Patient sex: F
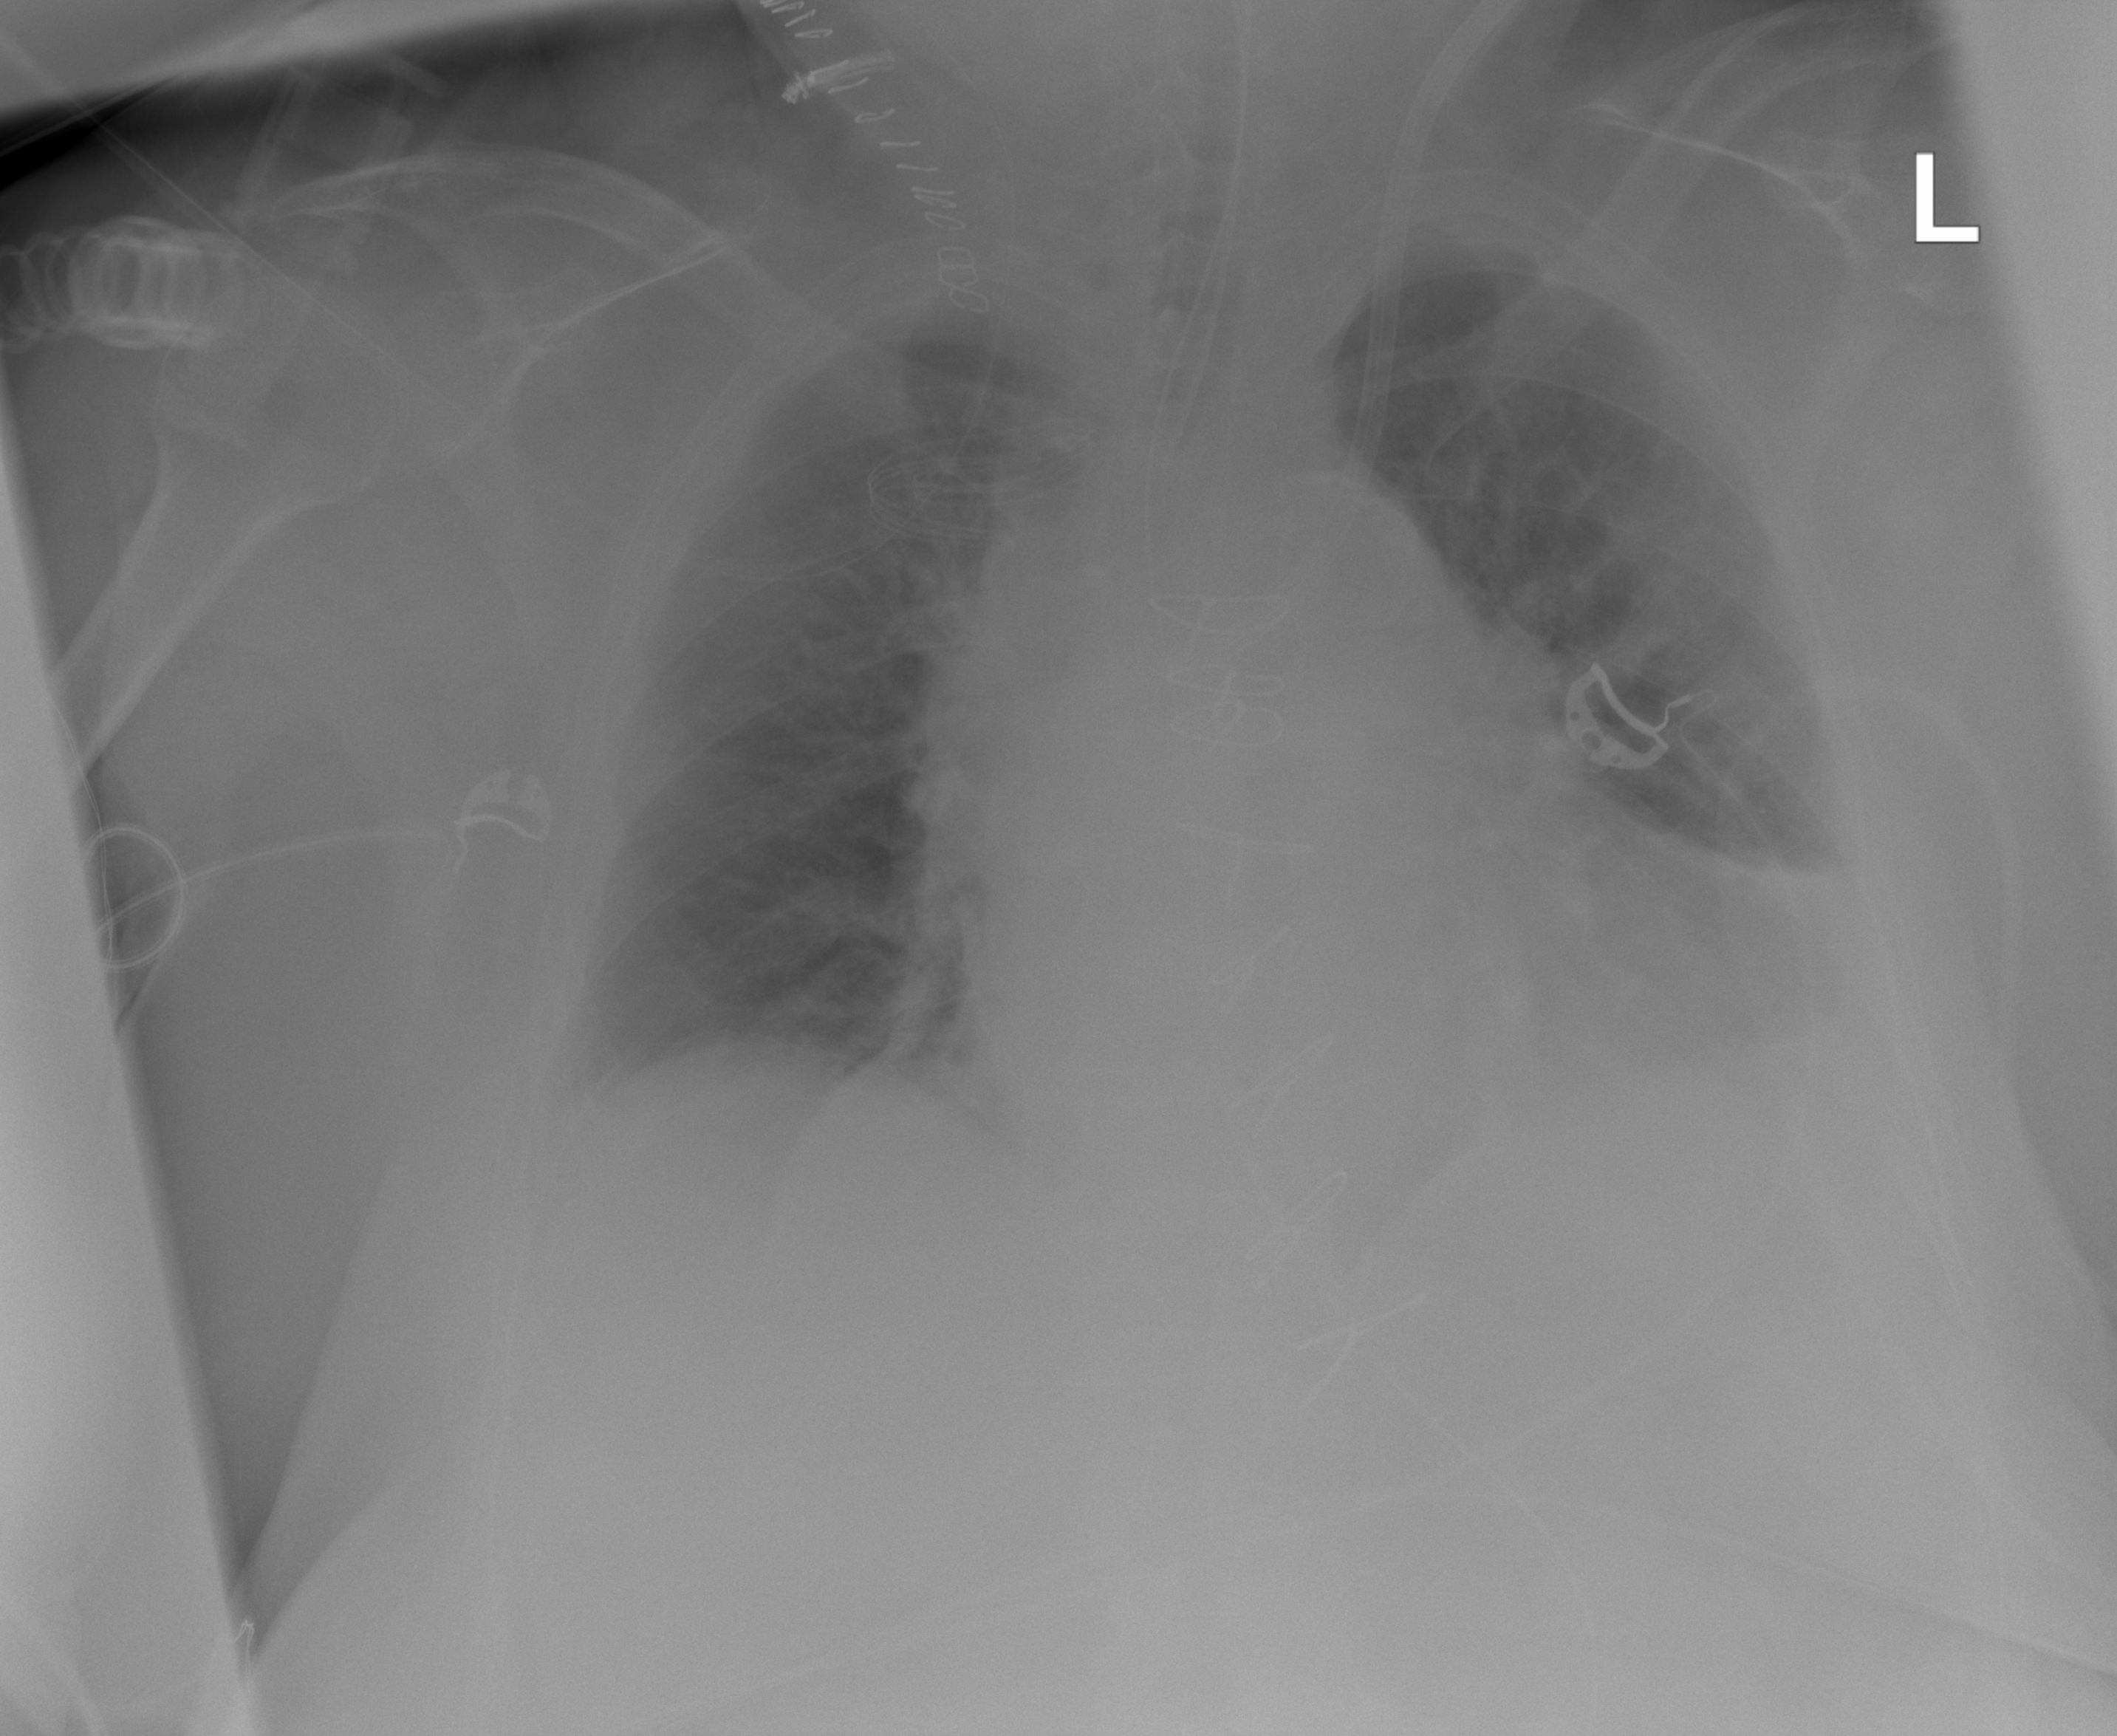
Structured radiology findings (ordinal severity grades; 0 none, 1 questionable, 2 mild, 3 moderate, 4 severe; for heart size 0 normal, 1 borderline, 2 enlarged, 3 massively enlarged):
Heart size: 2
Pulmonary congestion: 2
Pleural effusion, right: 0
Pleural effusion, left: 0
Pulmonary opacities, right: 0
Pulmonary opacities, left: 0
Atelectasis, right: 1
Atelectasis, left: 1